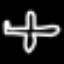
Label: airplane